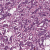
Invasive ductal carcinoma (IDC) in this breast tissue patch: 1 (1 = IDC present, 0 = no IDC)